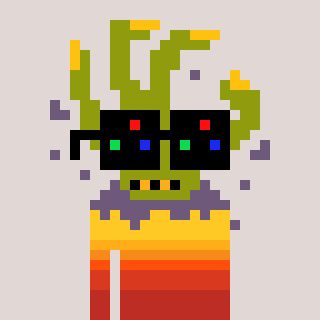
a pixel art character with square black sunglasses, a zombie-hand-shaped head and a orange-colored body on a warm background